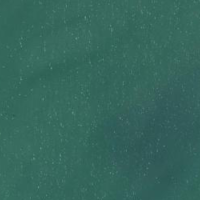
EUNIS habitat code: 14
Species observed at this site:
Podiceps cristatus